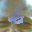
Label: 6